Interaction volume radius: 5 \u00c5
Interaction volume height: 15 \u00c5
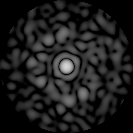
Disorder parameter: 0.7945